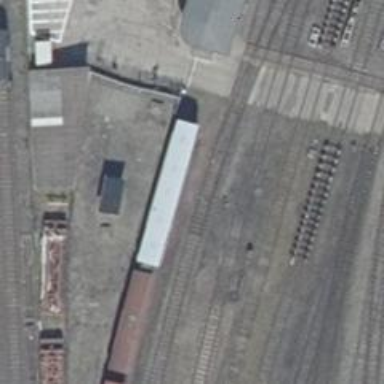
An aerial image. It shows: Railway switch.